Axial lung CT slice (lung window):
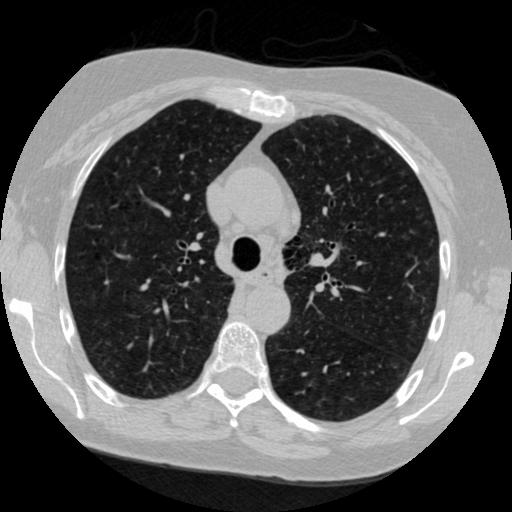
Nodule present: no